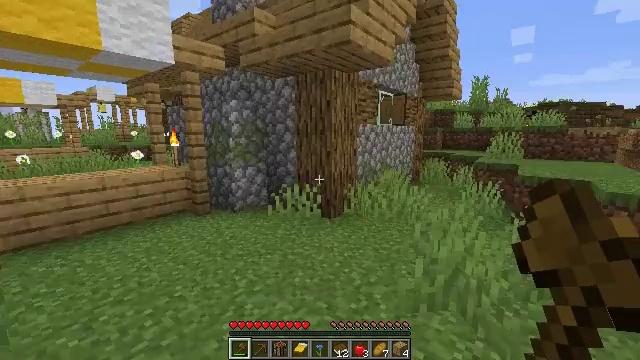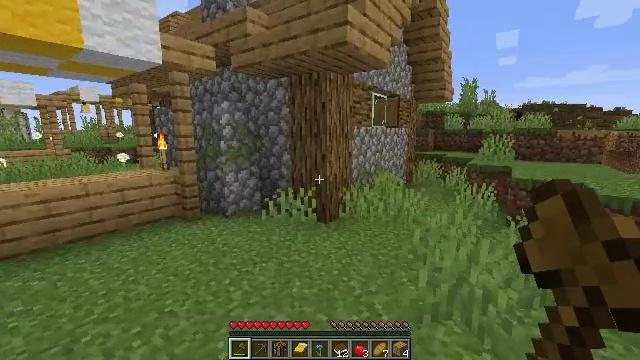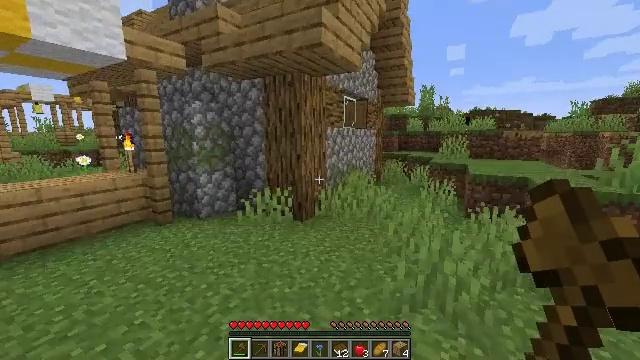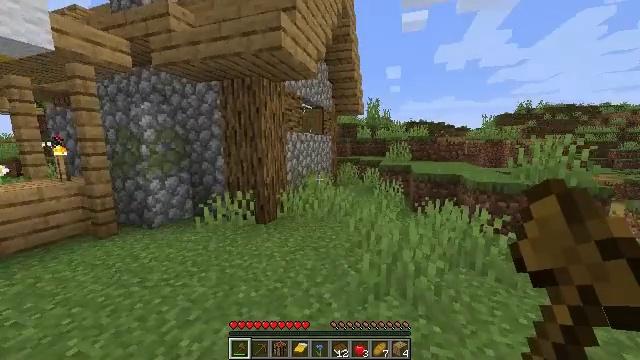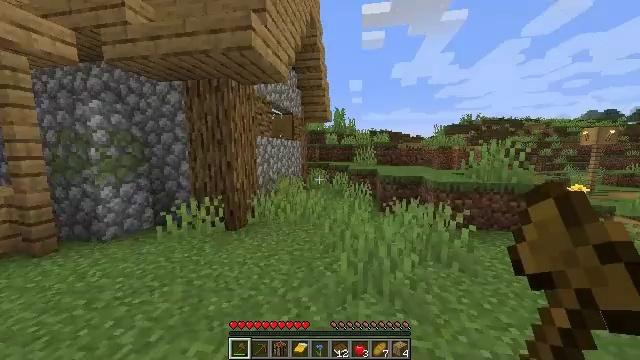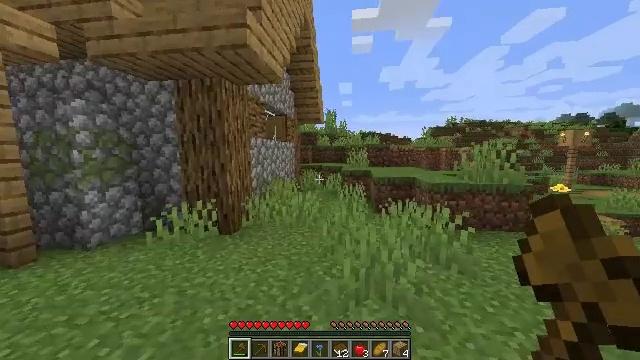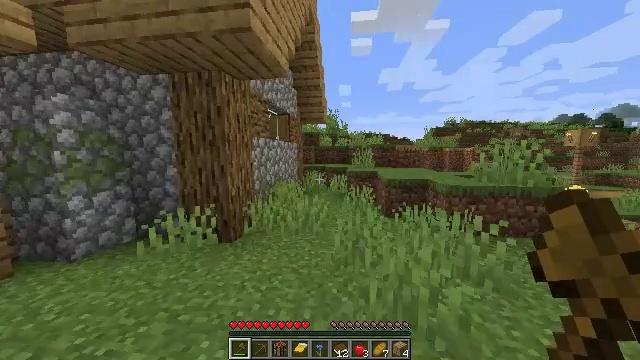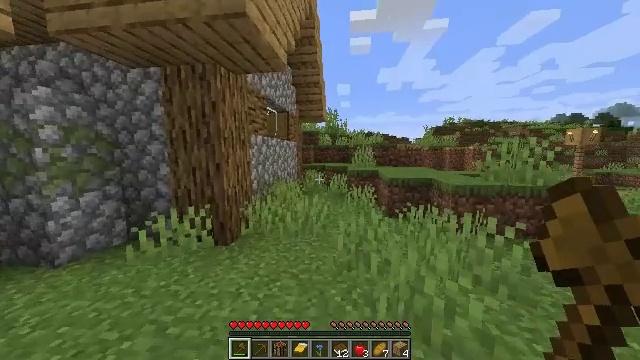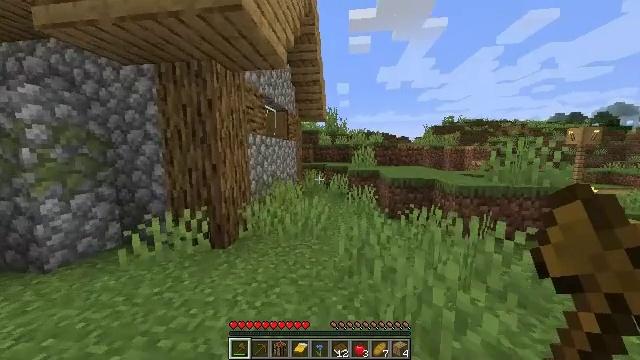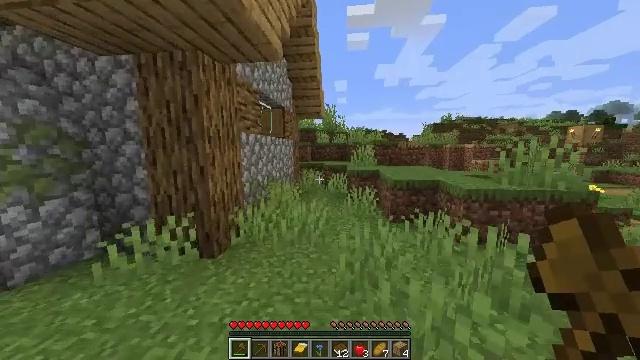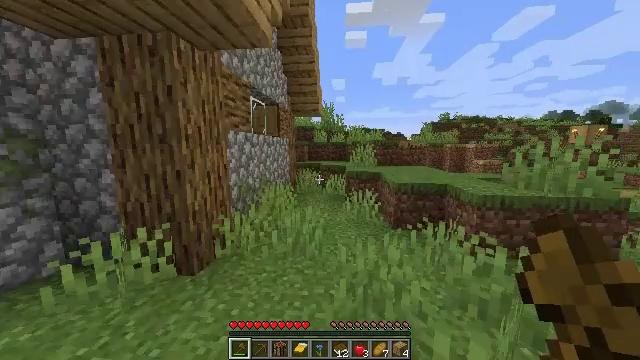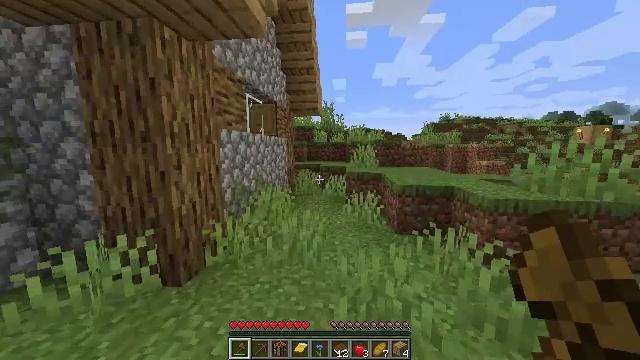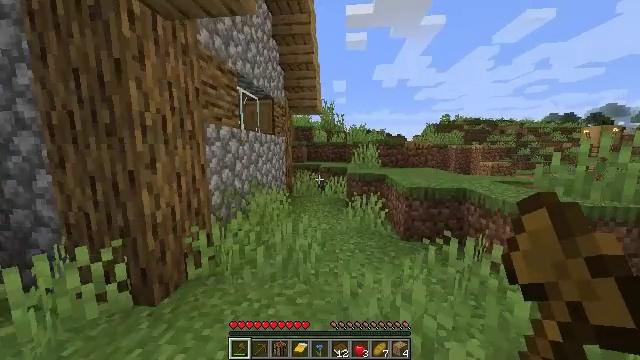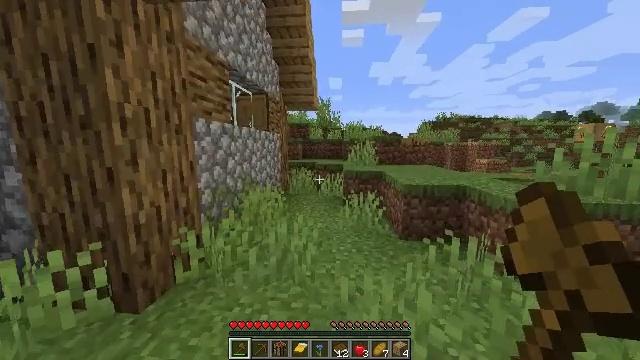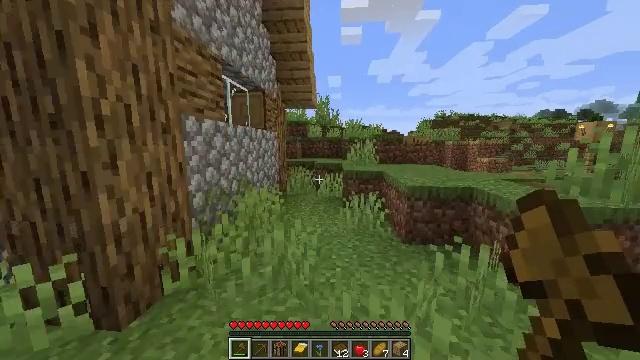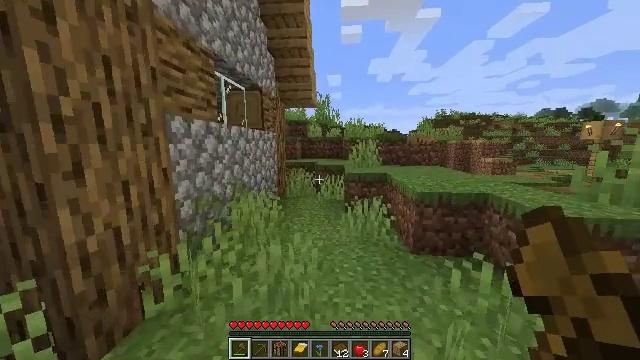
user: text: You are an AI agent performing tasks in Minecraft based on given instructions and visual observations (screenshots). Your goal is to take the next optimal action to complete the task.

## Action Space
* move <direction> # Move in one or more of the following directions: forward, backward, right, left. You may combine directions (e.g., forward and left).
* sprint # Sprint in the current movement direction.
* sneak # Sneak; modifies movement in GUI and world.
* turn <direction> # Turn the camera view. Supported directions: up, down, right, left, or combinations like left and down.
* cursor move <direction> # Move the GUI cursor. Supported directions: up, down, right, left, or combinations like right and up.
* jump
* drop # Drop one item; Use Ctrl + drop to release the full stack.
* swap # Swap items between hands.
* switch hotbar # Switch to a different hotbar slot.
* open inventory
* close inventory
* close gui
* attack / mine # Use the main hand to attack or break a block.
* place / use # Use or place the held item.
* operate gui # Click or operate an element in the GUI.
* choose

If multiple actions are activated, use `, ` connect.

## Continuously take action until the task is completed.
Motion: motion action
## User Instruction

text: Attack the bookshelf to recycle it.
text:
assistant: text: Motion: move forward, sprint, turn right
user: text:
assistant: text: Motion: move forward, sprint, turn right
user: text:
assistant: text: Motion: move forward, sprint, turn right and up
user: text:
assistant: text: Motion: move forward, sprint, turn right and up
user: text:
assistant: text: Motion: move forward, sprint, turn right
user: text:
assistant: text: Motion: move forward, sprint
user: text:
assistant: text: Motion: move forward, sprint
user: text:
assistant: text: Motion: move forward, sprint
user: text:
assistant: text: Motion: move forward
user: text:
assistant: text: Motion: move forward
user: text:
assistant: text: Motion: move forward
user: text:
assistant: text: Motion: move forward
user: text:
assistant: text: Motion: move forward, turn right
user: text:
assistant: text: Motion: move forward
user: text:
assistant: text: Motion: move forward
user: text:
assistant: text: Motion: move forward
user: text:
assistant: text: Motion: move forward, turn right
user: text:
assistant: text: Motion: move forward
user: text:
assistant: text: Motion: move forward
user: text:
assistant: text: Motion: move forward, turn right
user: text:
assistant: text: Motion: move forward, turn right
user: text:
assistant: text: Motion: move forward, turn right
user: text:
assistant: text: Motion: move forward, turn right
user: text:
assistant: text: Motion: move forward
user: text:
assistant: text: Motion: move forward
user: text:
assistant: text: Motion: move forward
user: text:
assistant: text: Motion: move forward
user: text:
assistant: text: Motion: move forward, jump
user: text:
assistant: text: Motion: move forward, jump
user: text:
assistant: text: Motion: move forward, turn left, jump